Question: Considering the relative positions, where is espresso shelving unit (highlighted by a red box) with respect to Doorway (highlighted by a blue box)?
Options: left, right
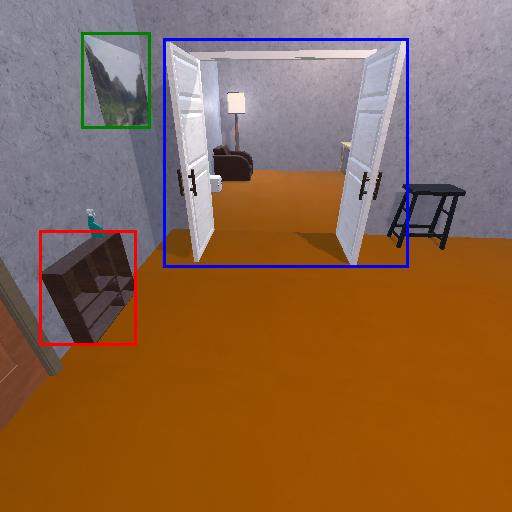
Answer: left